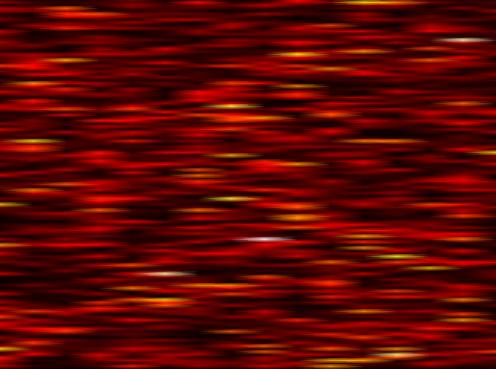
Label: OFDM